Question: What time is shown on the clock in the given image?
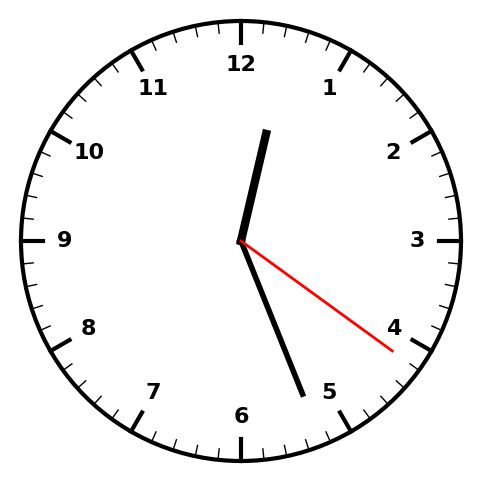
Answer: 12:26:21